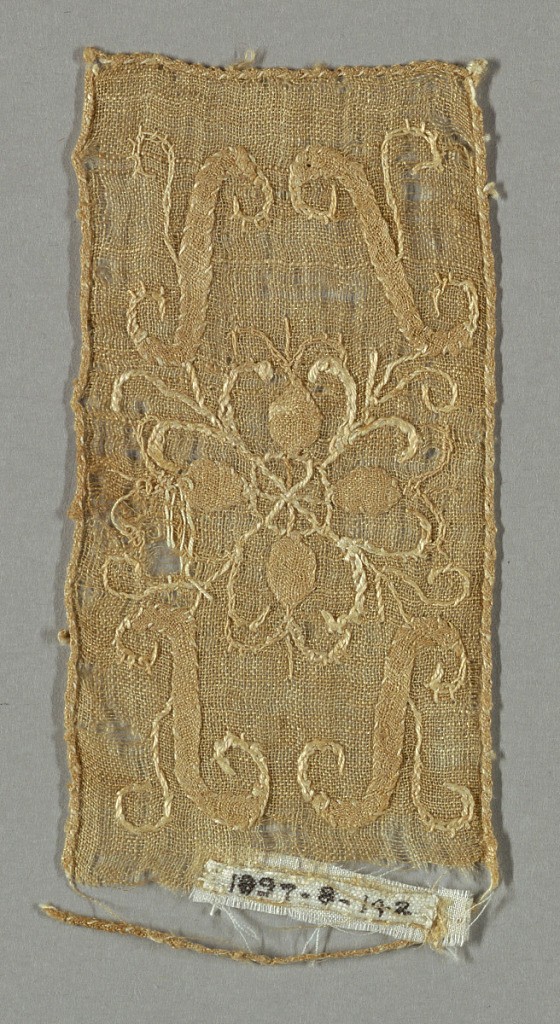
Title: Fragment
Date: early 17th century
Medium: linen Technique: applique and embroidery
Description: Light brown rectangular fragment with a conventionalized design of a spoked circle surrounded by petals and scrolling bands and lines.